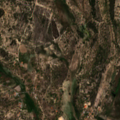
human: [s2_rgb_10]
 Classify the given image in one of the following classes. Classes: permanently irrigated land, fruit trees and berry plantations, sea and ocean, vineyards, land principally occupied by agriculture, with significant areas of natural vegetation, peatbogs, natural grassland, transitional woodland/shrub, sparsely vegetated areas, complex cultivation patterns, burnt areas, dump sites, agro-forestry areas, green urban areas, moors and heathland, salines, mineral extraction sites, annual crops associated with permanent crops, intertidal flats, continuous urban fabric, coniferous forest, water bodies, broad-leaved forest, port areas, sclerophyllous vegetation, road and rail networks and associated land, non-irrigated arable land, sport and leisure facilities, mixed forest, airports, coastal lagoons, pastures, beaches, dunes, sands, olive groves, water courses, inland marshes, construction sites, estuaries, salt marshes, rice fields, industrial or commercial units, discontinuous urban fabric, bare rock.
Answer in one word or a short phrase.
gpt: pastures, annual crops associated with permanent crops, complex cultivation patterns, land principally occupied by agriculture, with significant areas of natural vegetation, broad-leaved forest, mixed forest